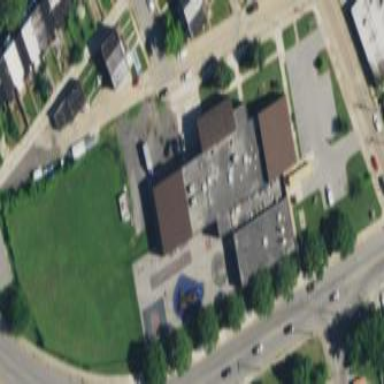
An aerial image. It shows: School.